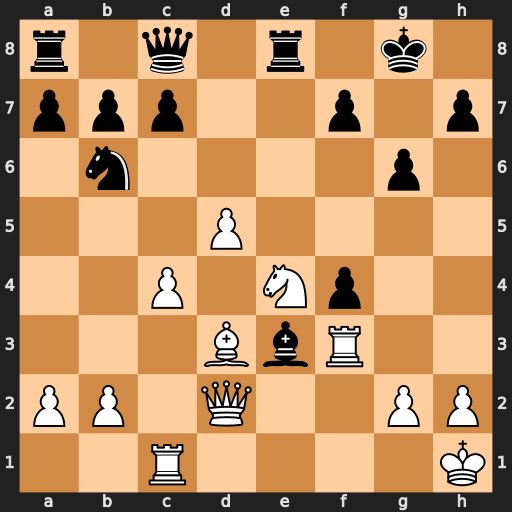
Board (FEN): r1q1r1k1/ppp2p1p/1n4p1/3P4/2P1Np2/3BbR2/PP1Q2PP/2R4K
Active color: w
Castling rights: -
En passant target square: -
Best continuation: Rxe3 fxe3 Nf6+ Kf8 Qb4+ Re7 Nxh7+ Kg7 Qxe7